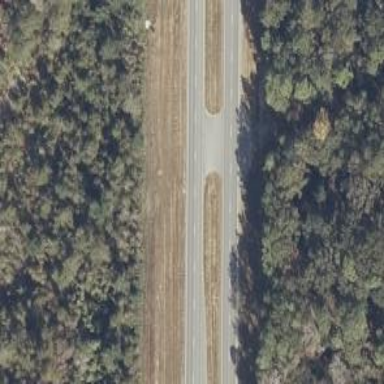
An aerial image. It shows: Trunk link highway.